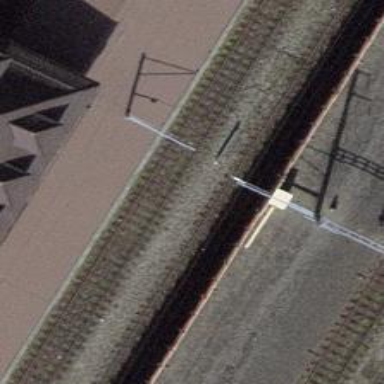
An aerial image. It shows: Public transport stop position along the railway.